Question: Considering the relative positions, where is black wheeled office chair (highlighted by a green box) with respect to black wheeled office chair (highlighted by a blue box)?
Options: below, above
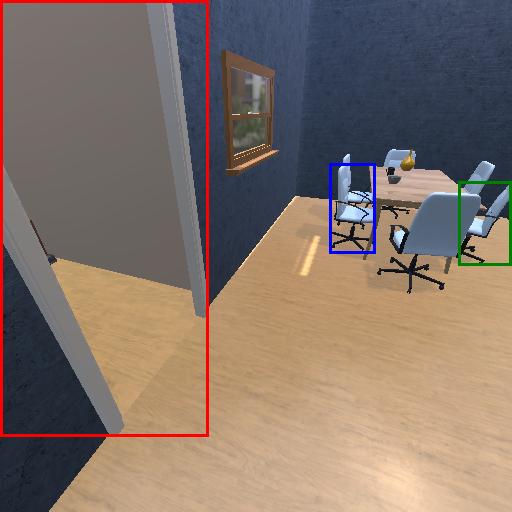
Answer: below